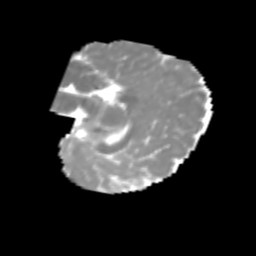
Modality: MD
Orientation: sagittal
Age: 6
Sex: female
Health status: healthy